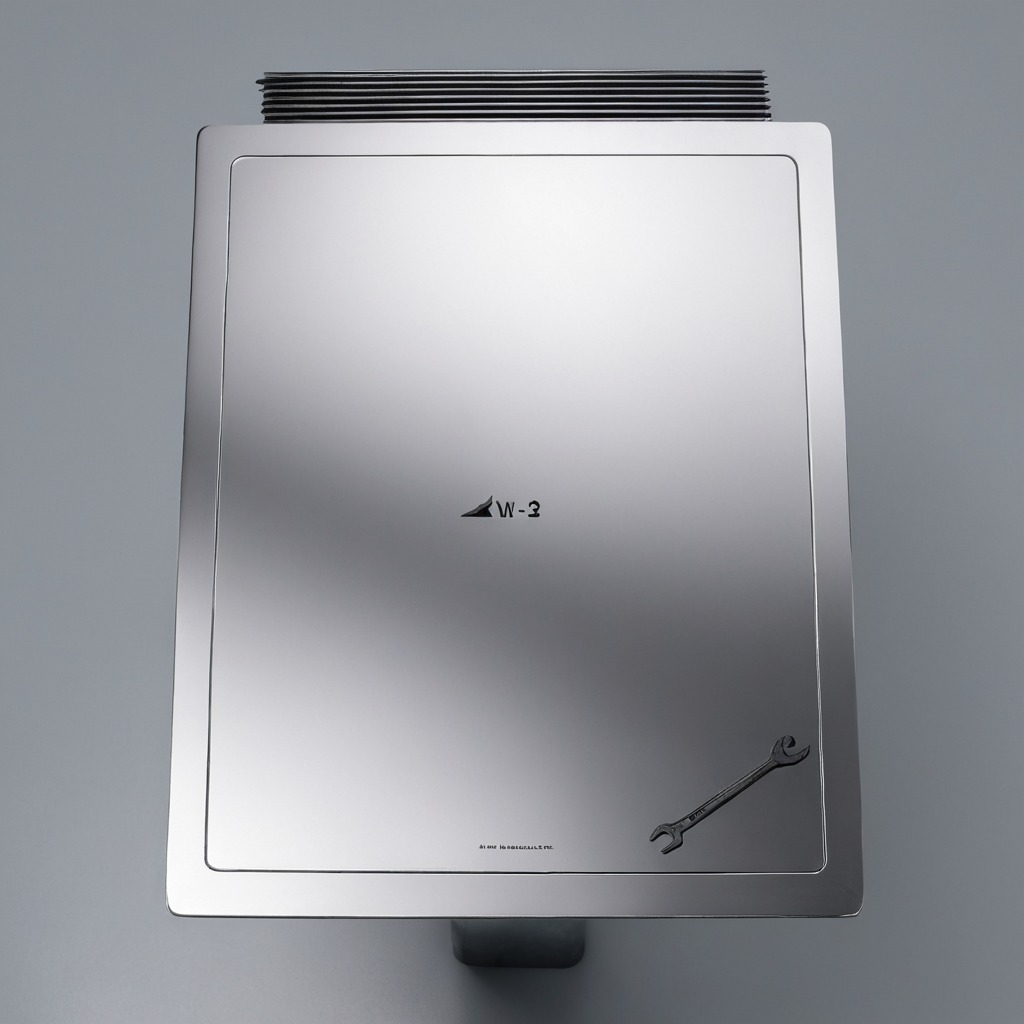
An wrench is lying on the stainless steel table.